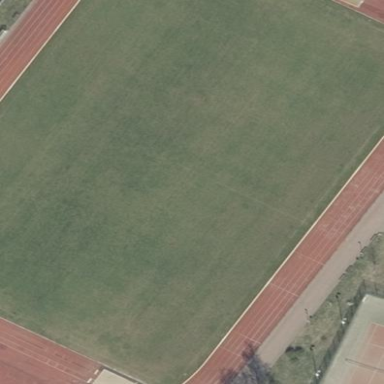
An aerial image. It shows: Track in leisure land.